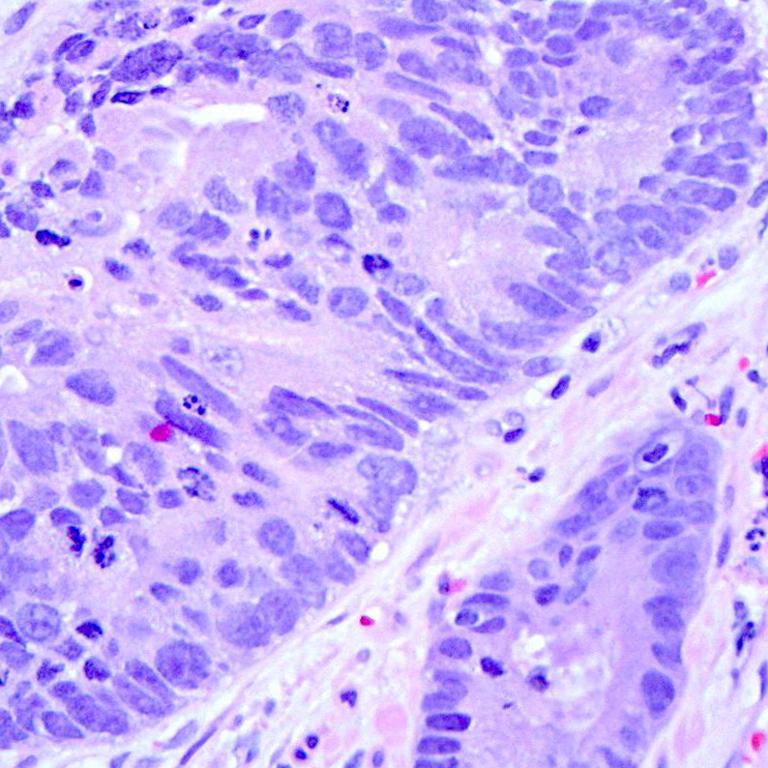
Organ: colon
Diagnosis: adenocarcinomas